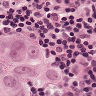
Metastatic tissue present: yes